Interaction volume radius: 10 \u00c5
Interaction volume height: 35 \u00c5
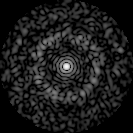
Disorder parameter: 0.8286